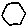
Label: hexagon